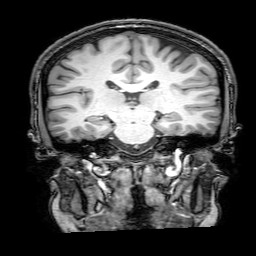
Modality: T1w
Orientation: sagittal
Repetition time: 0.00828 s
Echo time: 0.00388 s